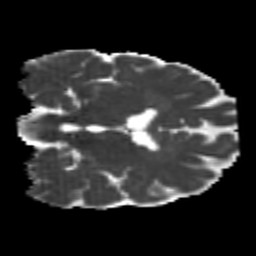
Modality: MD
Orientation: coronal
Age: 24
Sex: male
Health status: healthy
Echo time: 0.074 s